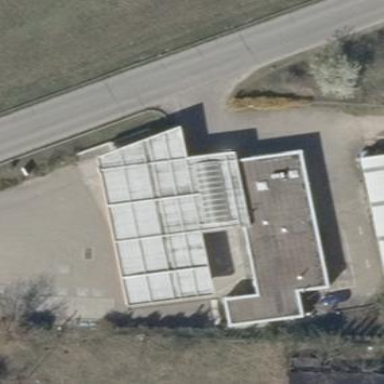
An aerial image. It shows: Fuel station.